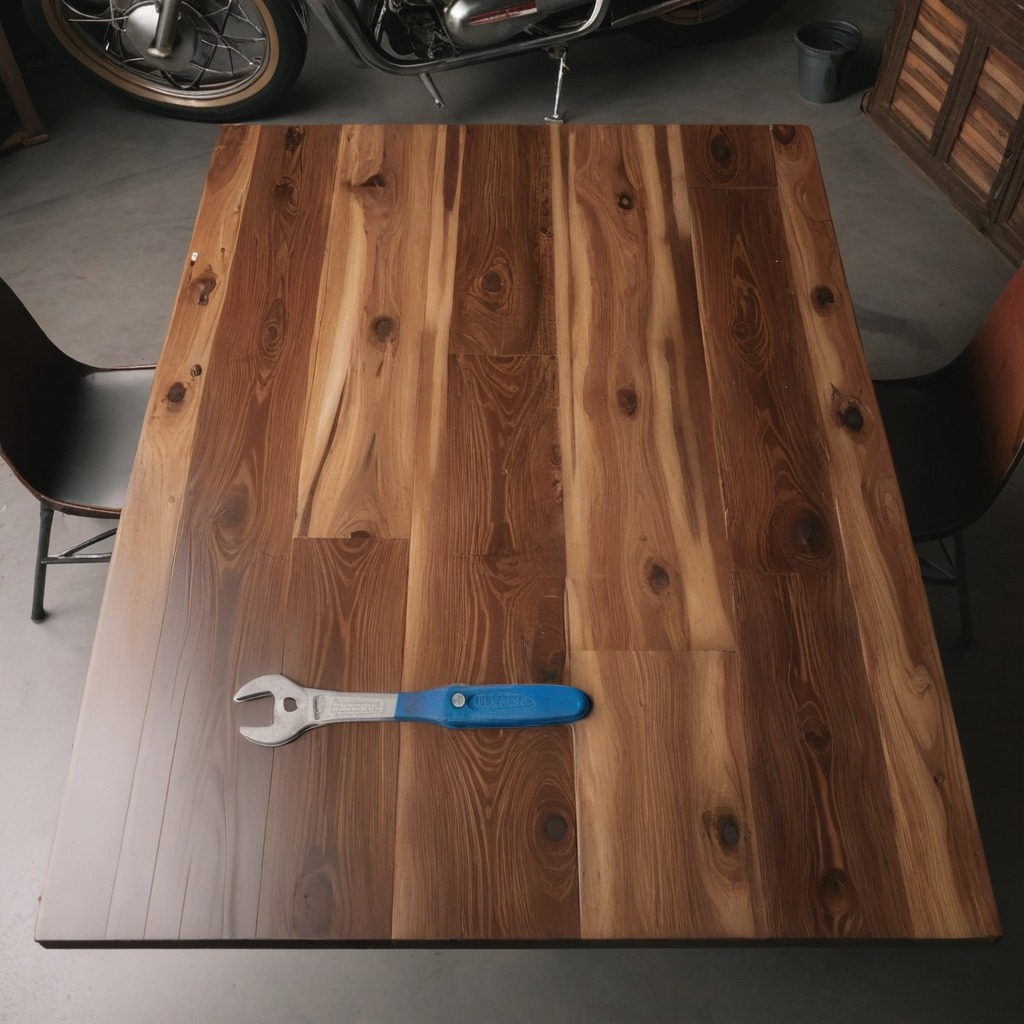
A wrench is lying on the wooden table in a vintage motorcycle garage.